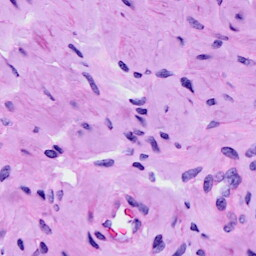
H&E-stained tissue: Cervix